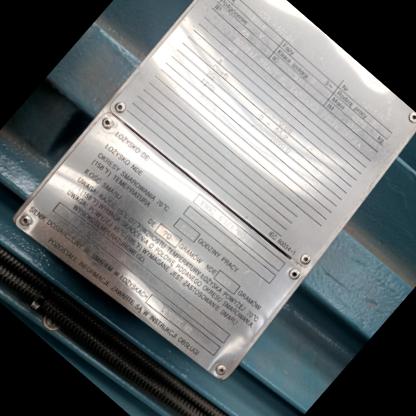
Klasa: tabliczka-znamionowa